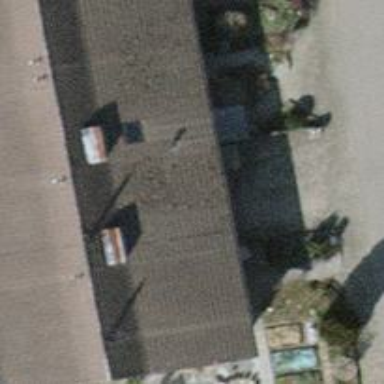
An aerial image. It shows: Terrace-style building with gabled roof.